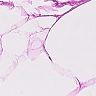
Metastatic tissue present: no